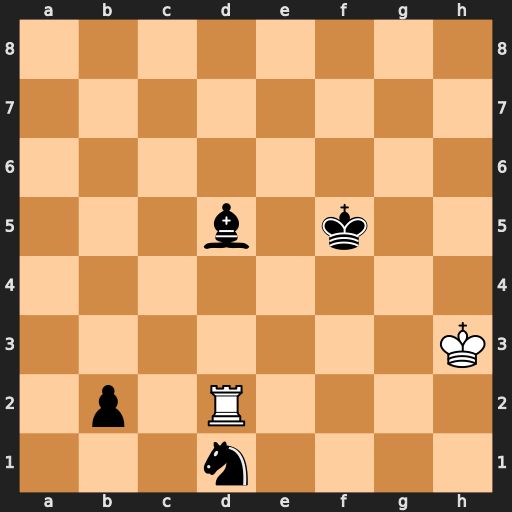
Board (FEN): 8/8/8/3b1k2/8/7K/1p1R4/3n4
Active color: w
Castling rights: -
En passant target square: -
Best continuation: Rxd5+ Ke4 Rxd1